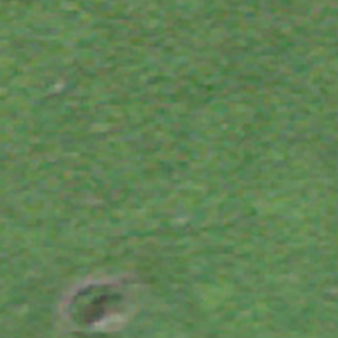
Label: other